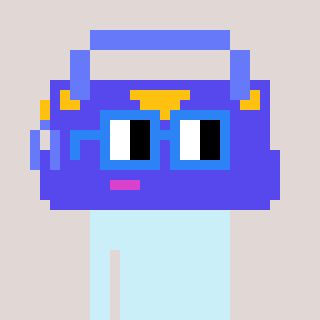
a pixel art character with square blue glasses, a bag-shaped head and a peachy-colored body on a warm background